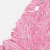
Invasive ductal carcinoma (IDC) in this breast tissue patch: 1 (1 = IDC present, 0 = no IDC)